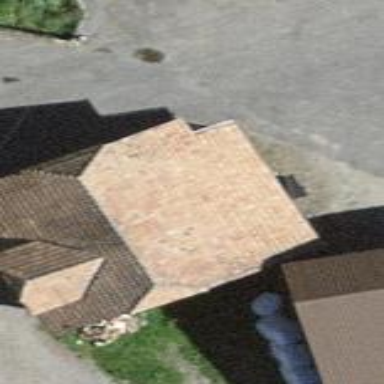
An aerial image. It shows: Shed.